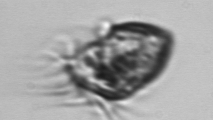
Label: Strombidium_morphotype1